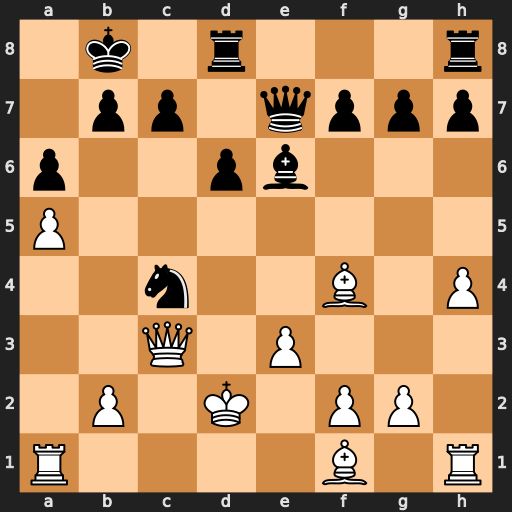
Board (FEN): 1k1r3r/1pp1qppp/p2pb3/P7/2n2B1P/2Q1P3/1P1K1PP1/R4B1R
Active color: w
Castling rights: -
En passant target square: -
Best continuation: Bxc4 Bxc4 Qxc4